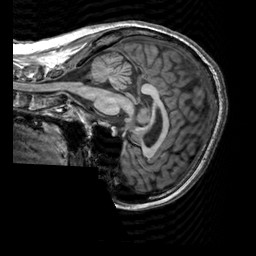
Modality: T1w
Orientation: sagittal
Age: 23
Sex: female
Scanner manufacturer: siemens
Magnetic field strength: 3 T
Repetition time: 2.3 s
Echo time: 0.00303 s